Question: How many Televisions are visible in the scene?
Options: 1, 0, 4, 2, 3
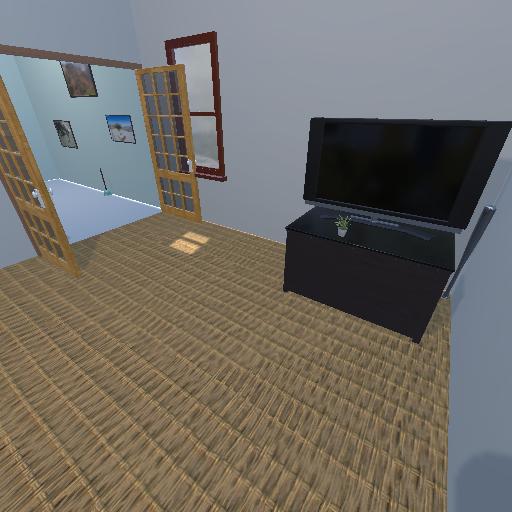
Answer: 1